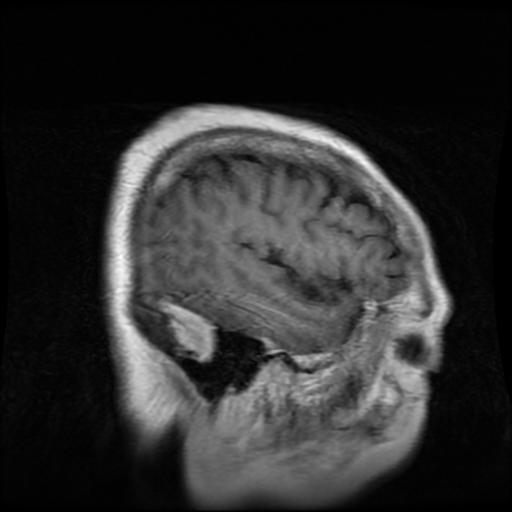
Label: meningioma